Frequency: 65000
Velocity: 0,2015
Power: 29,3
Pulse duration: 0,0000001
Pass count: 1
Magnification: 10
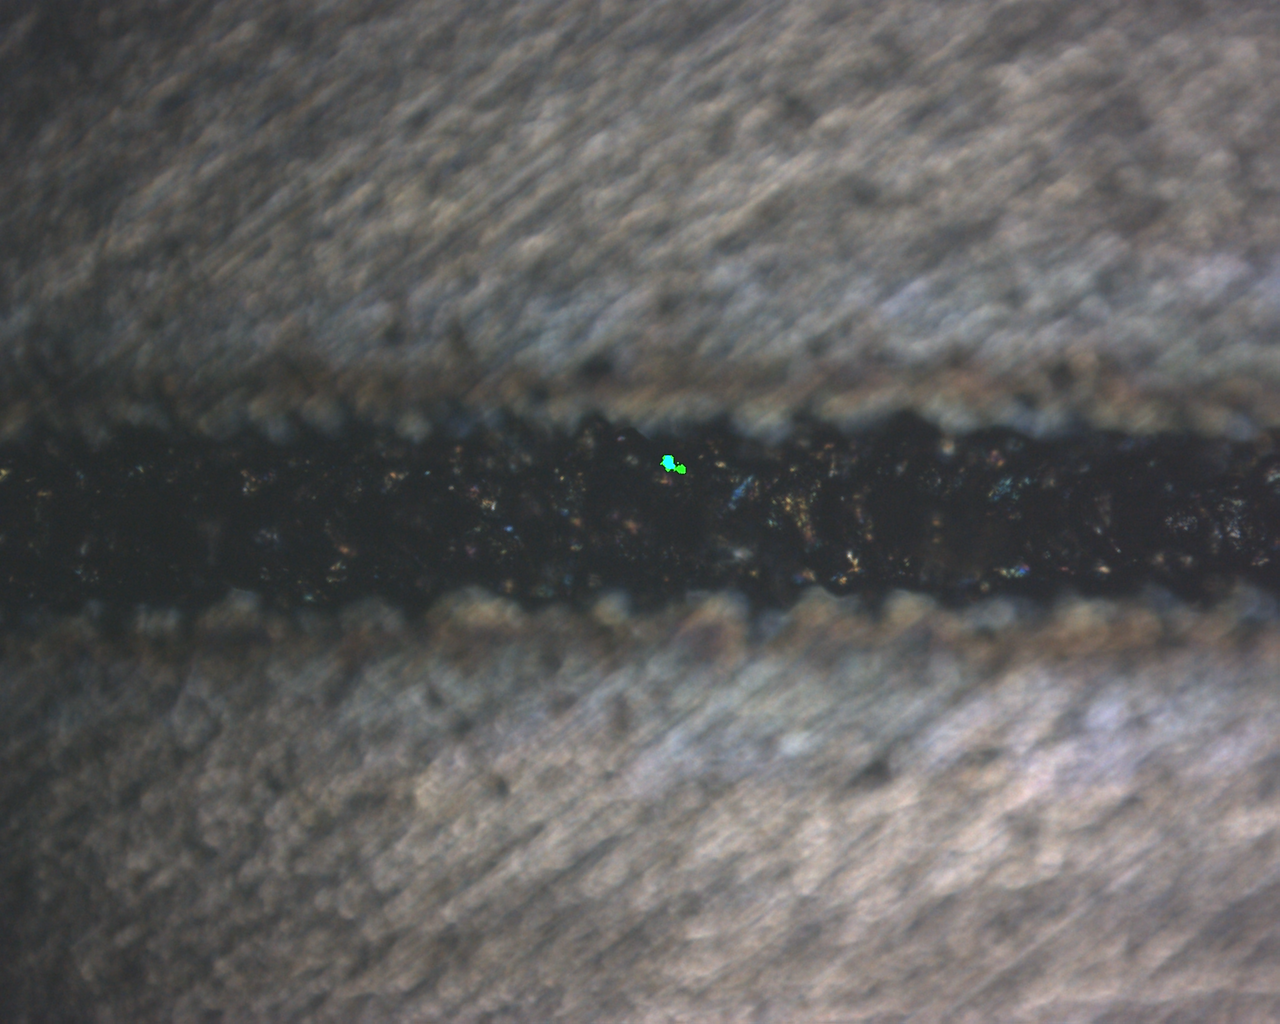
Measured width: 132.246
Other width: 74.743